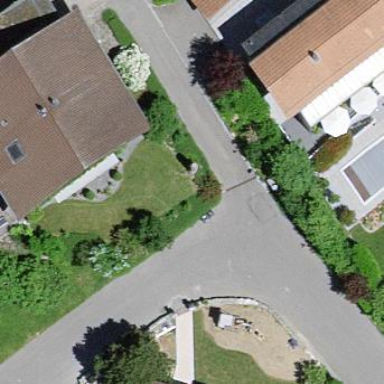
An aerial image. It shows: Residential building.